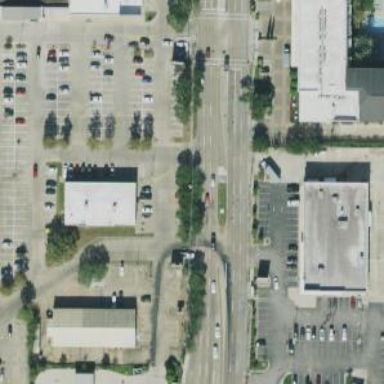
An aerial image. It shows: Parking space.